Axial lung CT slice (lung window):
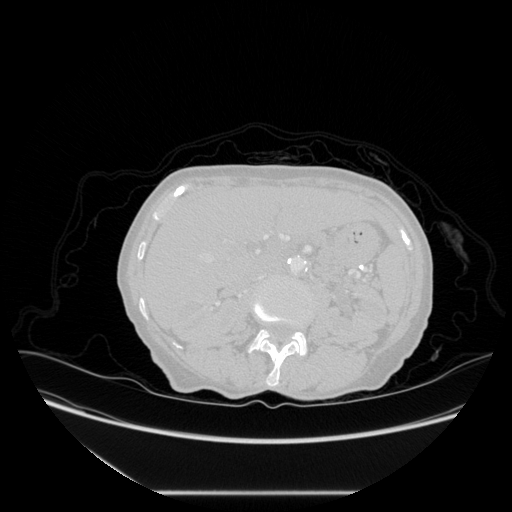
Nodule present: no